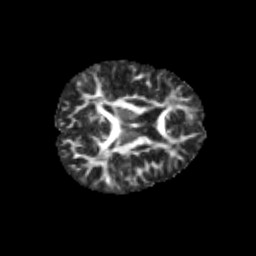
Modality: FA
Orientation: axial
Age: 12
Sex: male
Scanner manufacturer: siemens
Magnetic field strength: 3 T
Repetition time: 3.8 s
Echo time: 0.07 s